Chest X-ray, PA view. Patient: 51 years old, sex M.
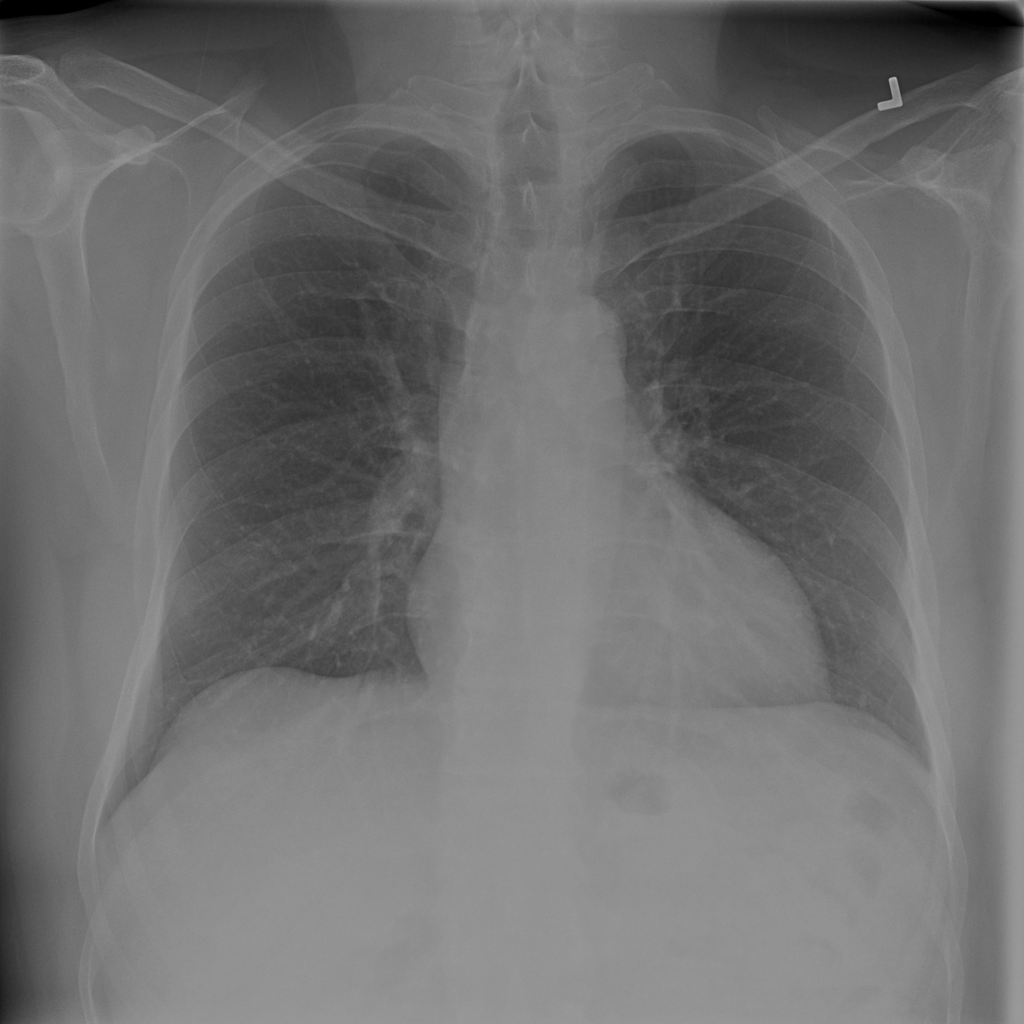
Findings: Cardiomegaly